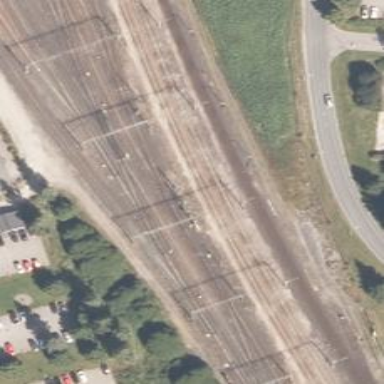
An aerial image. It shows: Railway signal.